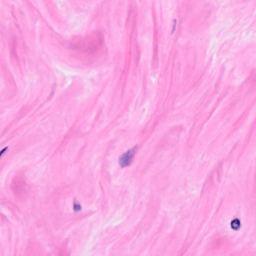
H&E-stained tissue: Breast